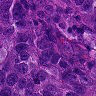
Metastatic tissue present: yes